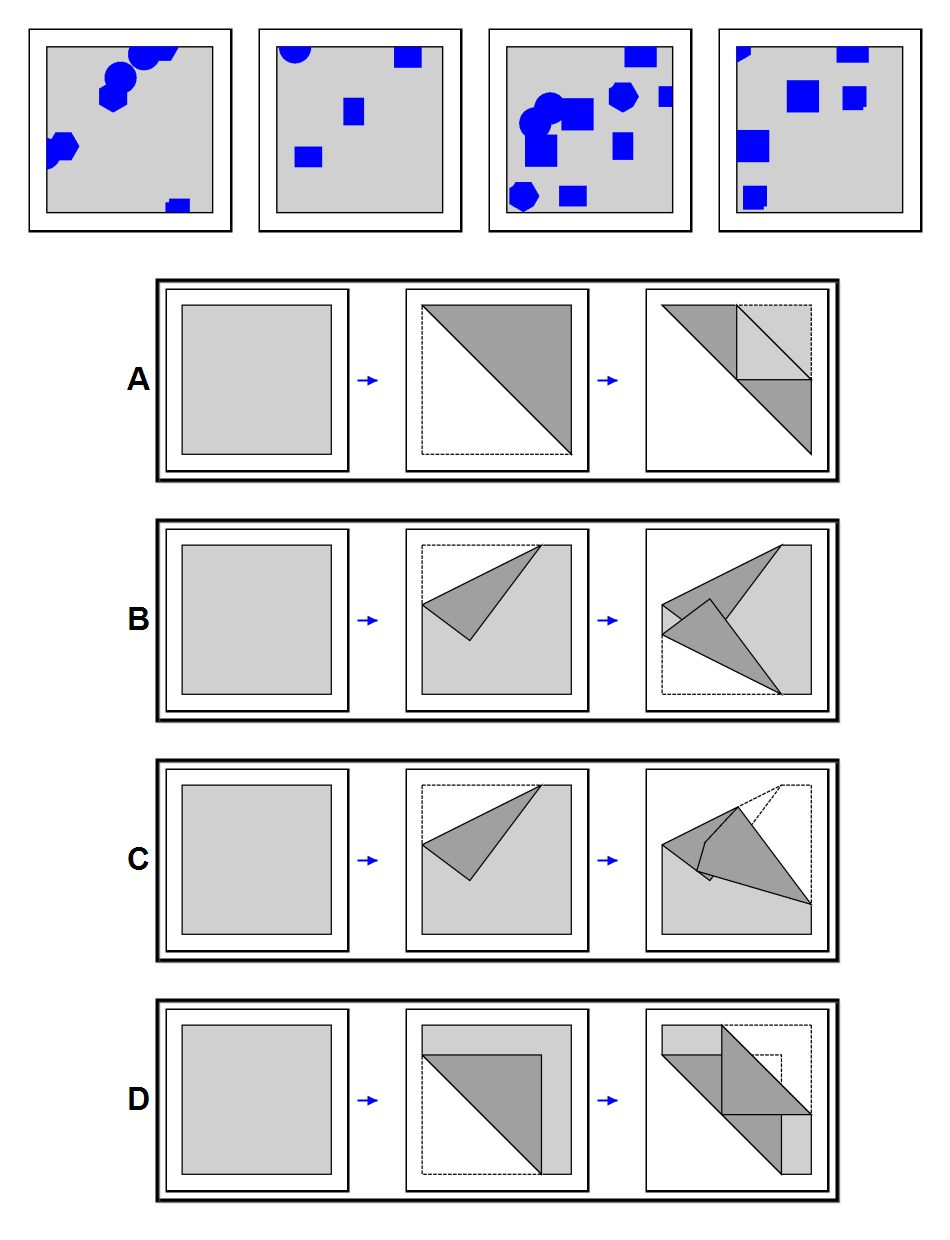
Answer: D